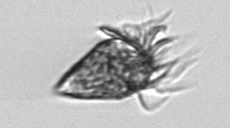
Label: Ciliophora